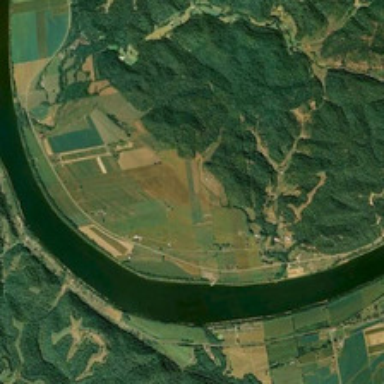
Many green trees and some farmlands are in two sides of a curved river .